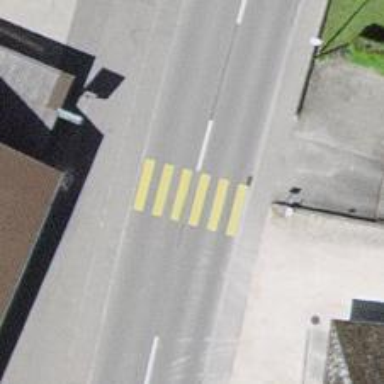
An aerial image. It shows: Marked road crossing.